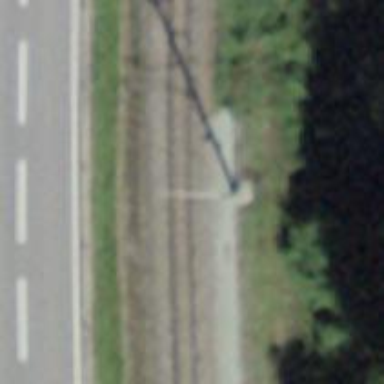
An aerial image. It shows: Power pole.